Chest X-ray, AP view. Patient: 30 years old, sex F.
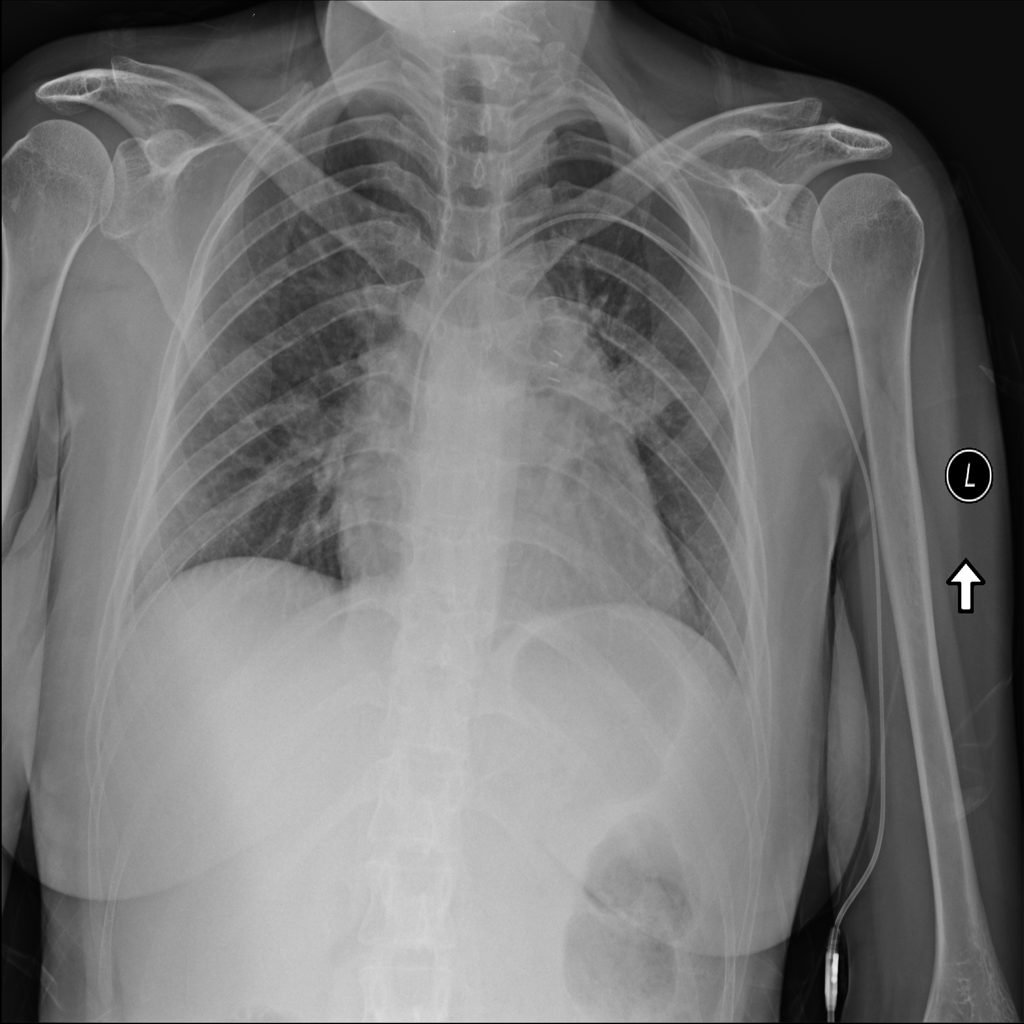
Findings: Infiltration